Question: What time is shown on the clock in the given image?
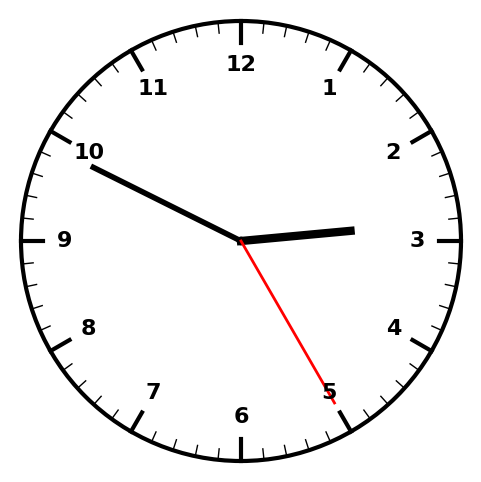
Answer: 02:49:25